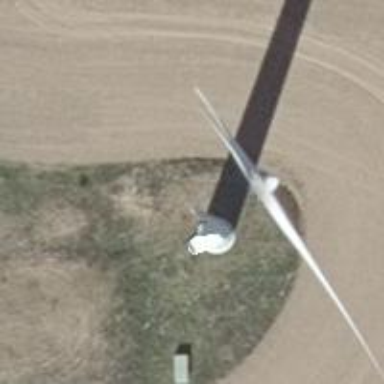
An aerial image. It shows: Wind generator using horizontal axis wind turbines.